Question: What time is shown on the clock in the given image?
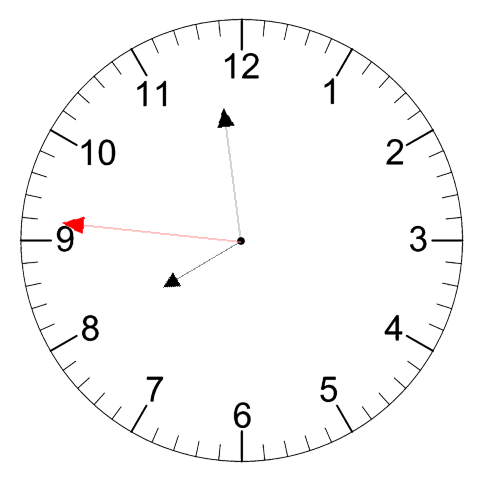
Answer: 07:58:46